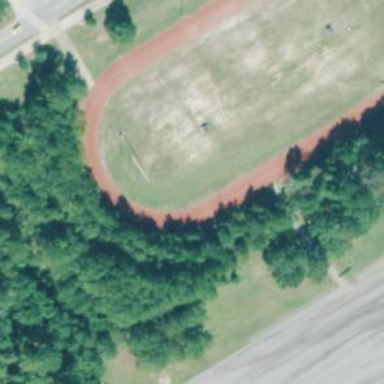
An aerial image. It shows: Track located within leisure land area.